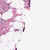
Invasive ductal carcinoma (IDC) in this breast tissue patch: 1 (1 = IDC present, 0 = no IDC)